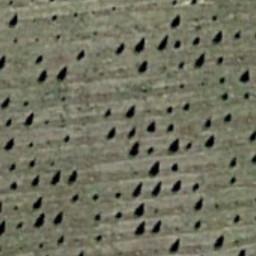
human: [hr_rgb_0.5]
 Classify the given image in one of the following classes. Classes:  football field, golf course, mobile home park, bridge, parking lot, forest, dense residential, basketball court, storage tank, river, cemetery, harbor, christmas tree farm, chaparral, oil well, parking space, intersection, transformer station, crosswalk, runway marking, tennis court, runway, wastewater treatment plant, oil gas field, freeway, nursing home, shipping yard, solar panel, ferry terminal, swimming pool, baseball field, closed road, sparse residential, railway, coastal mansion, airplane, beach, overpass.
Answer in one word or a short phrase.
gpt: christmas tree farm